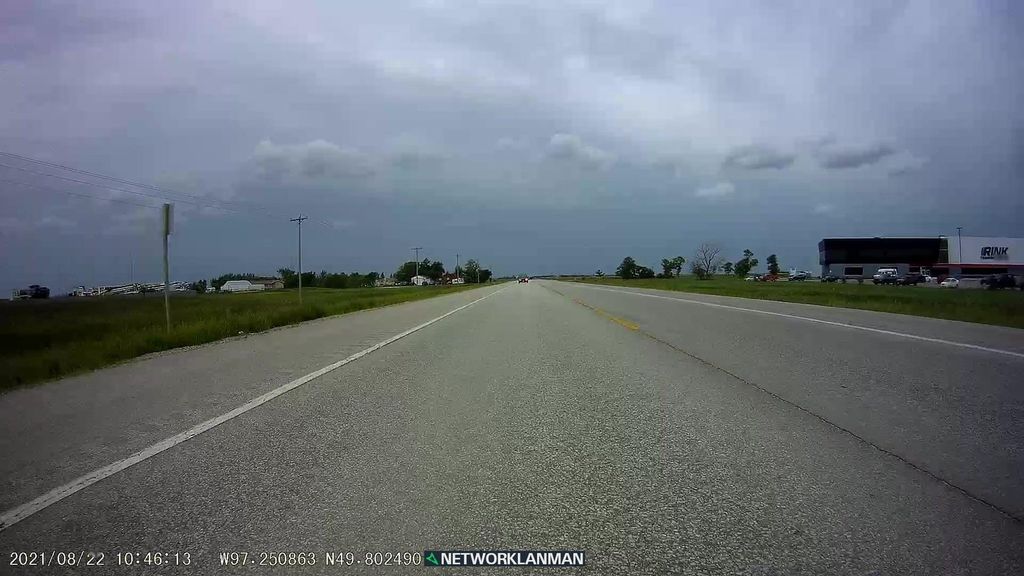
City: winnipeg